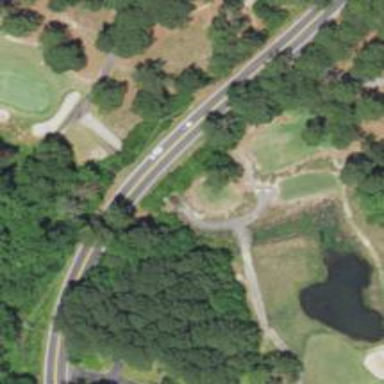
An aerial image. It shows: Pathway for golfing.